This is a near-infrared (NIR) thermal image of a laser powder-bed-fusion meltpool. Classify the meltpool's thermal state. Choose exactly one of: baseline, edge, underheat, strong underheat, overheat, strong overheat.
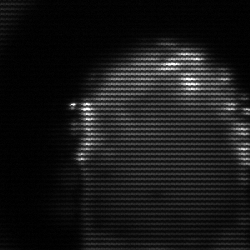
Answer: baseline